Question: What is the reading of the measurement in the image?
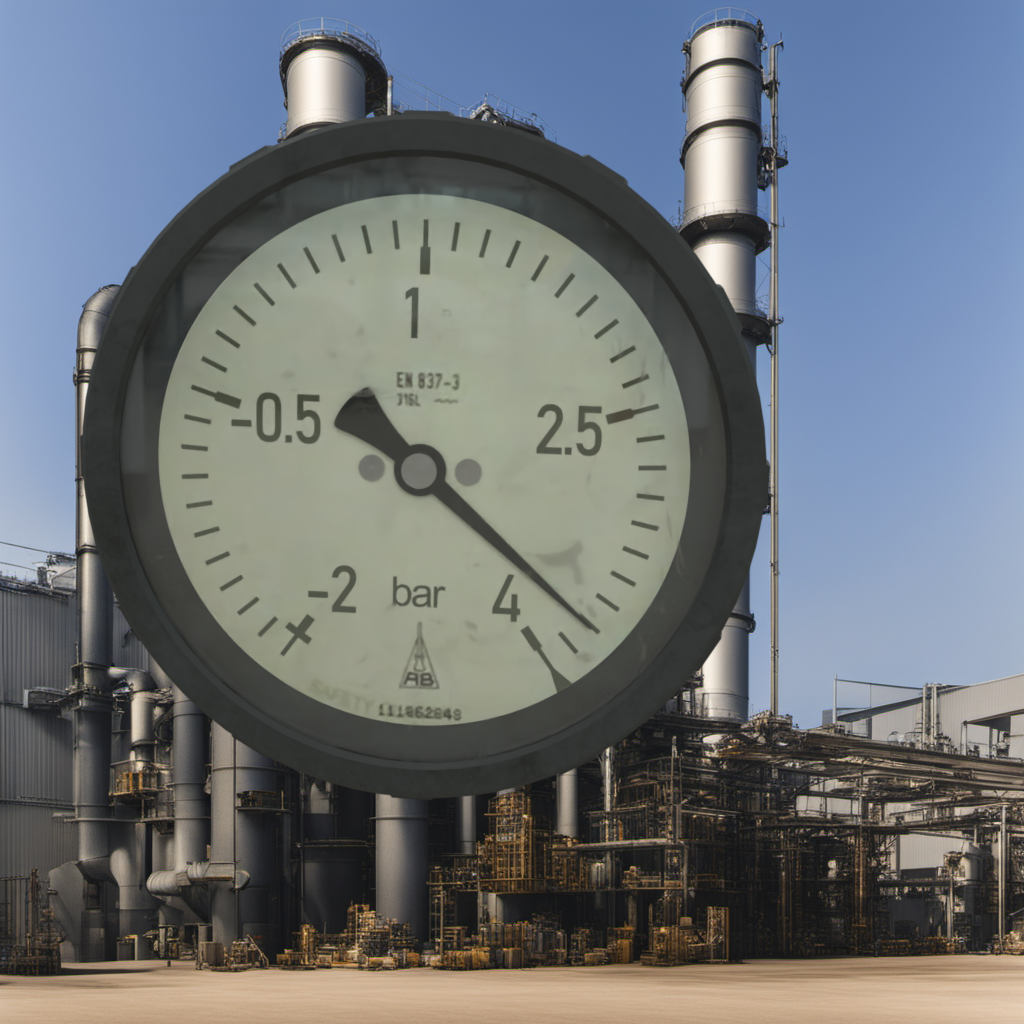
Answer: The result is 3.75
Question: What is the range of the measurement shown in the image?
Answer: The range is from -2 to 4
Question: What is the minimum and maximum reading range of this measurement?
Answer: The minimum value is -2 and the maximum value is 4